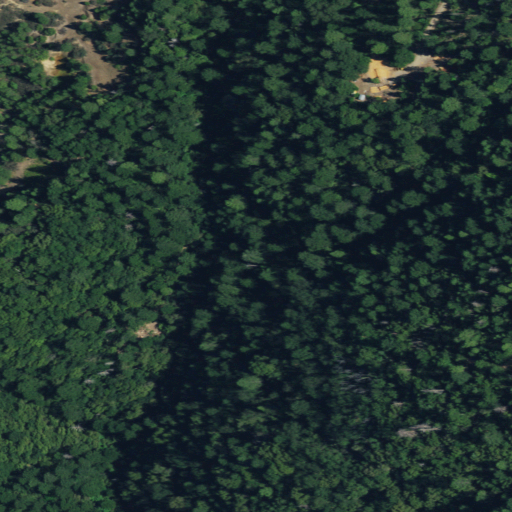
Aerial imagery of valley in California named Cub Canyon containing evergreen forest, mixed forest, and shrub